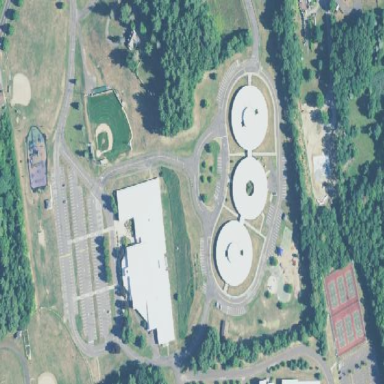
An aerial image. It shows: School.